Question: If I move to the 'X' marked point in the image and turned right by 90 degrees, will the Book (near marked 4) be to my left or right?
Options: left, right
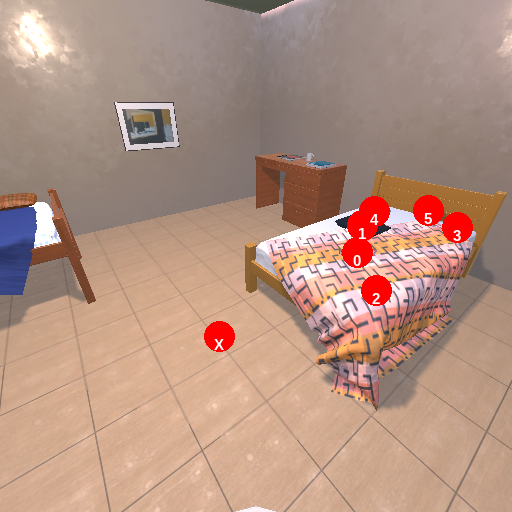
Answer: left